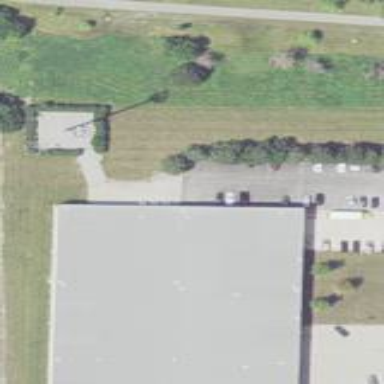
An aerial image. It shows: Warehouse building.